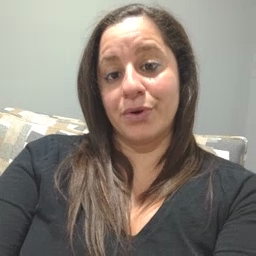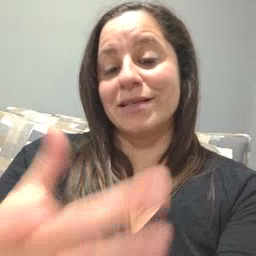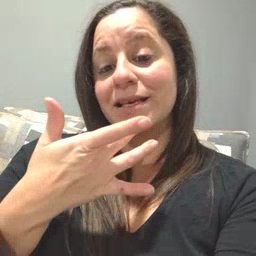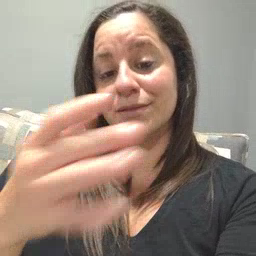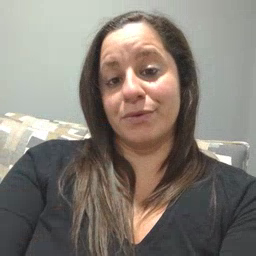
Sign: taste